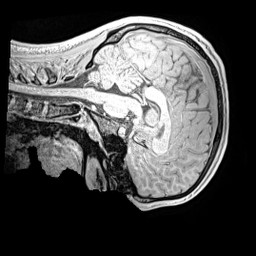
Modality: MP2RAGE
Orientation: sagittal
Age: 12
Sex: male
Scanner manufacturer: siemens
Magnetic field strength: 3 T
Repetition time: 4 s
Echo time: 0.00299 s